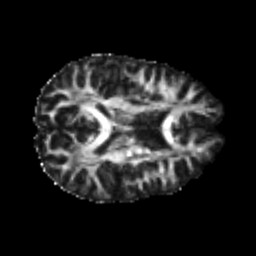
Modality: FA
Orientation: axial
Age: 23
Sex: male
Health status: healthy
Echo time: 0.074 s